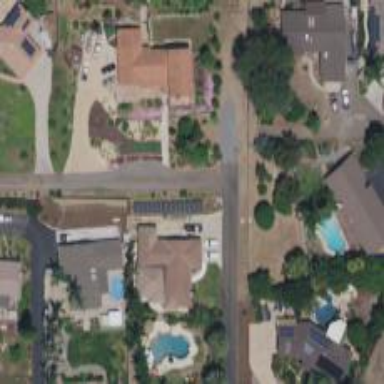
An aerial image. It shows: Residential road.